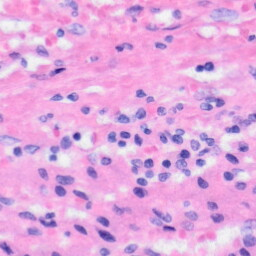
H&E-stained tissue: Liver